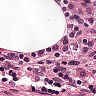
Metastatic tissue present: no